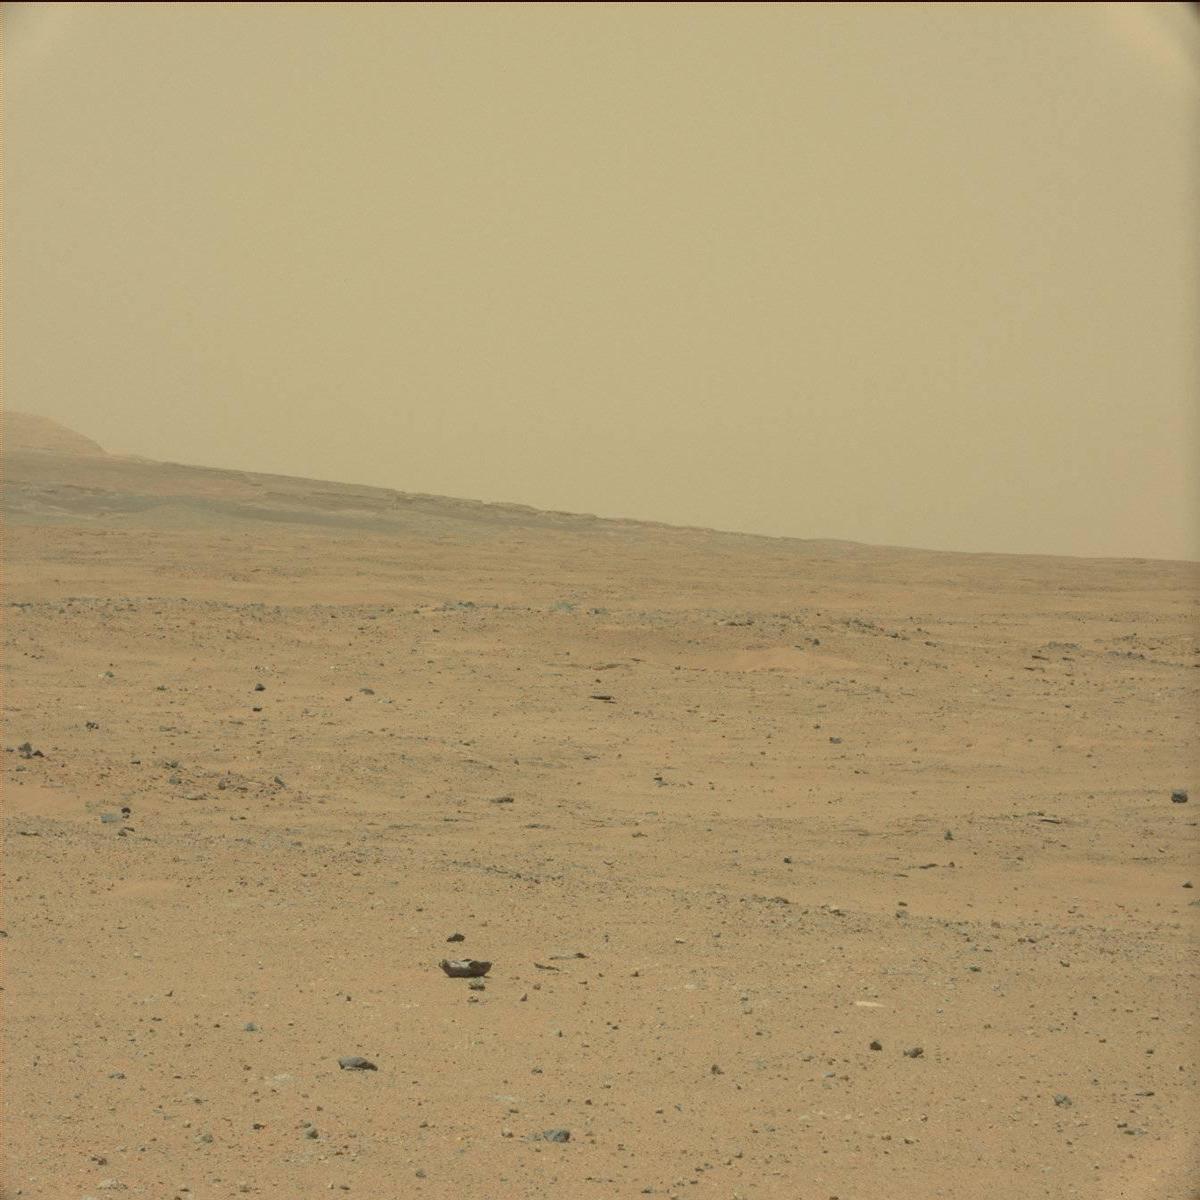
Terrain classes present: Bedrock, Ridge, Rock, Sand / Soil, Sky